Field crop: tomato
Growth stage: 2
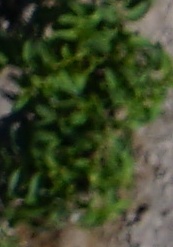
Species: tomato